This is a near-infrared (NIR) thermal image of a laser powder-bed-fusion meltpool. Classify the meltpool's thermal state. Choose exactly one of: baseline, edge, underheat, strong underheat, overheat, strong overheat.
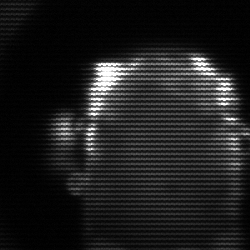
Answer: baseline